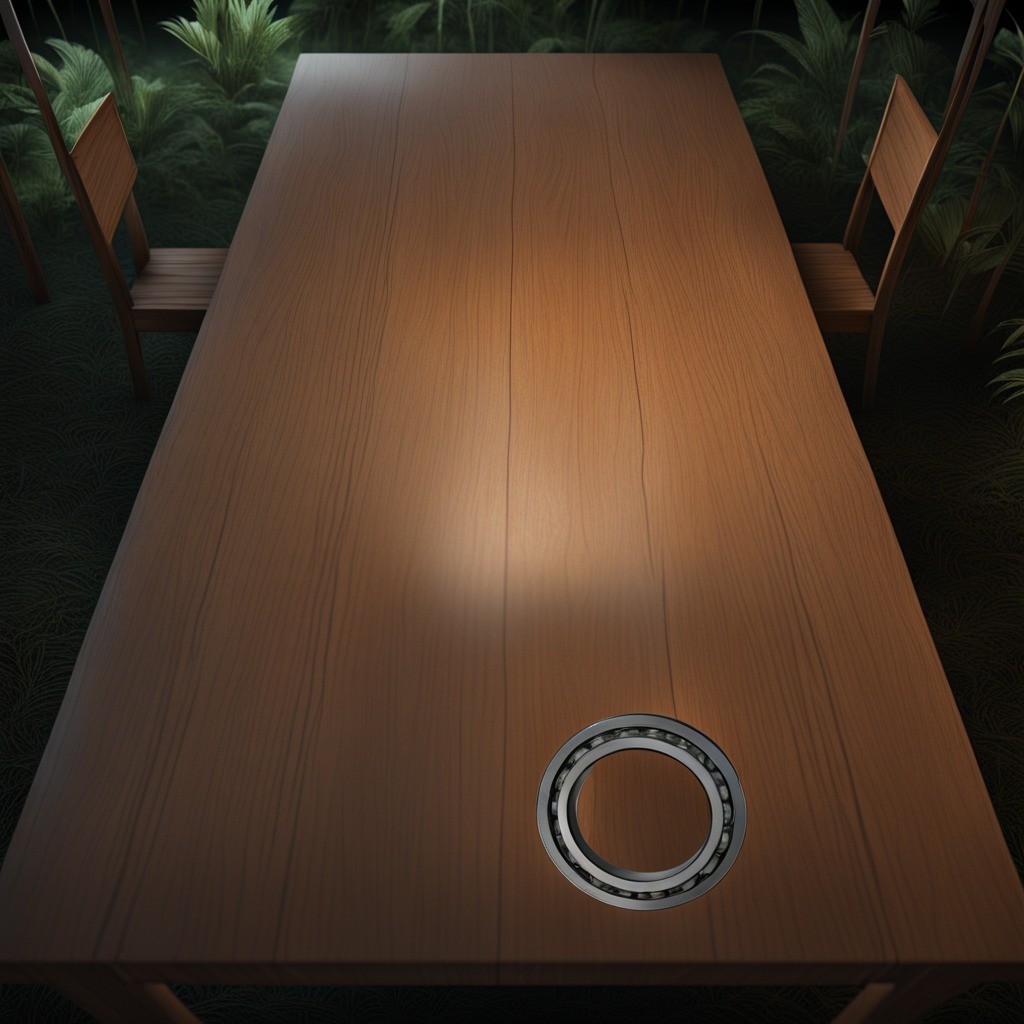
A metal ball bearing is lying on a wooden table inside a jungle field workshop tent at night.